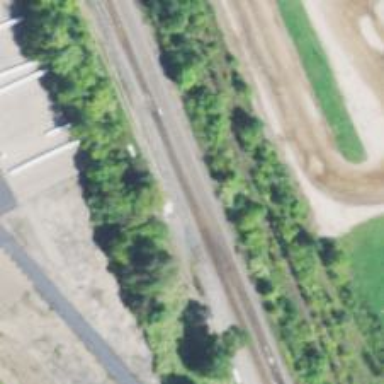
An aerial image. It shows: Railway crossover.